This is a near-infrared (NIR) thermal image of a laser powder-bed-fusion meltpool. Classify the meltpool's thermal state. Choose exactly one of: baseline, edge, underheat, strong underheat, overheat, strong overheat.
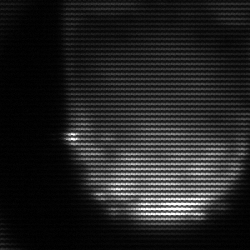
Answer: edge